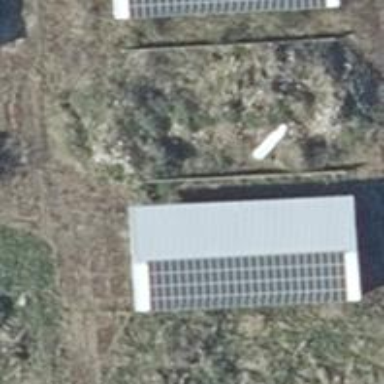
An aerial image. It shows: Building equipped with solar photovoltaic panel for generating electricity. The small installation is solar power generator.